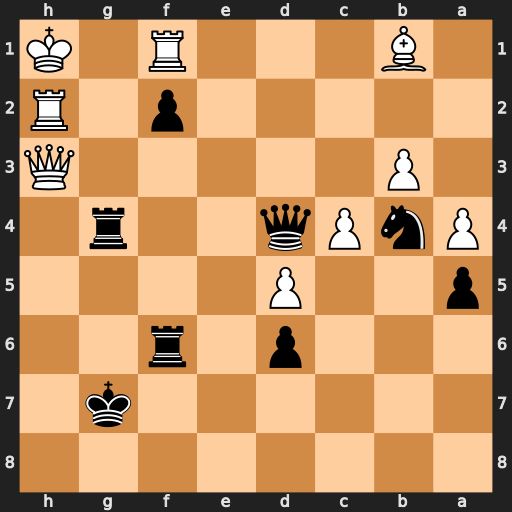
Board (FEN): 8/6k1/3p1r2/p2P4/PnPq2r1/1P5Q/5p1R/1B3R1K
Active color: b
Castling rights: -
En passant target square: -
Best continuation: Rg1+ Rxg1+ fxg1=Q#